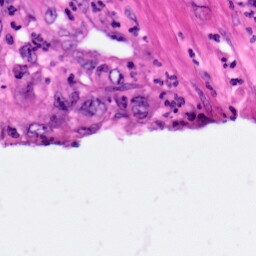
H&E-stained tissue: Pancreatic